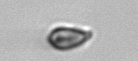
Label: Cryptophyta